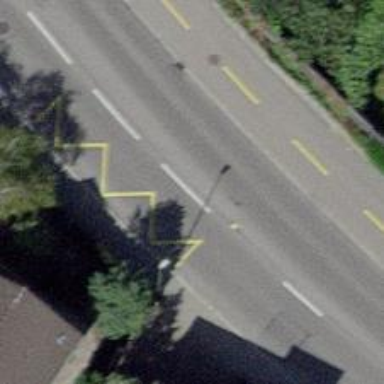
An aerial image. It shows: Bus stop equipped with public transport stop position.